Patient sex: M
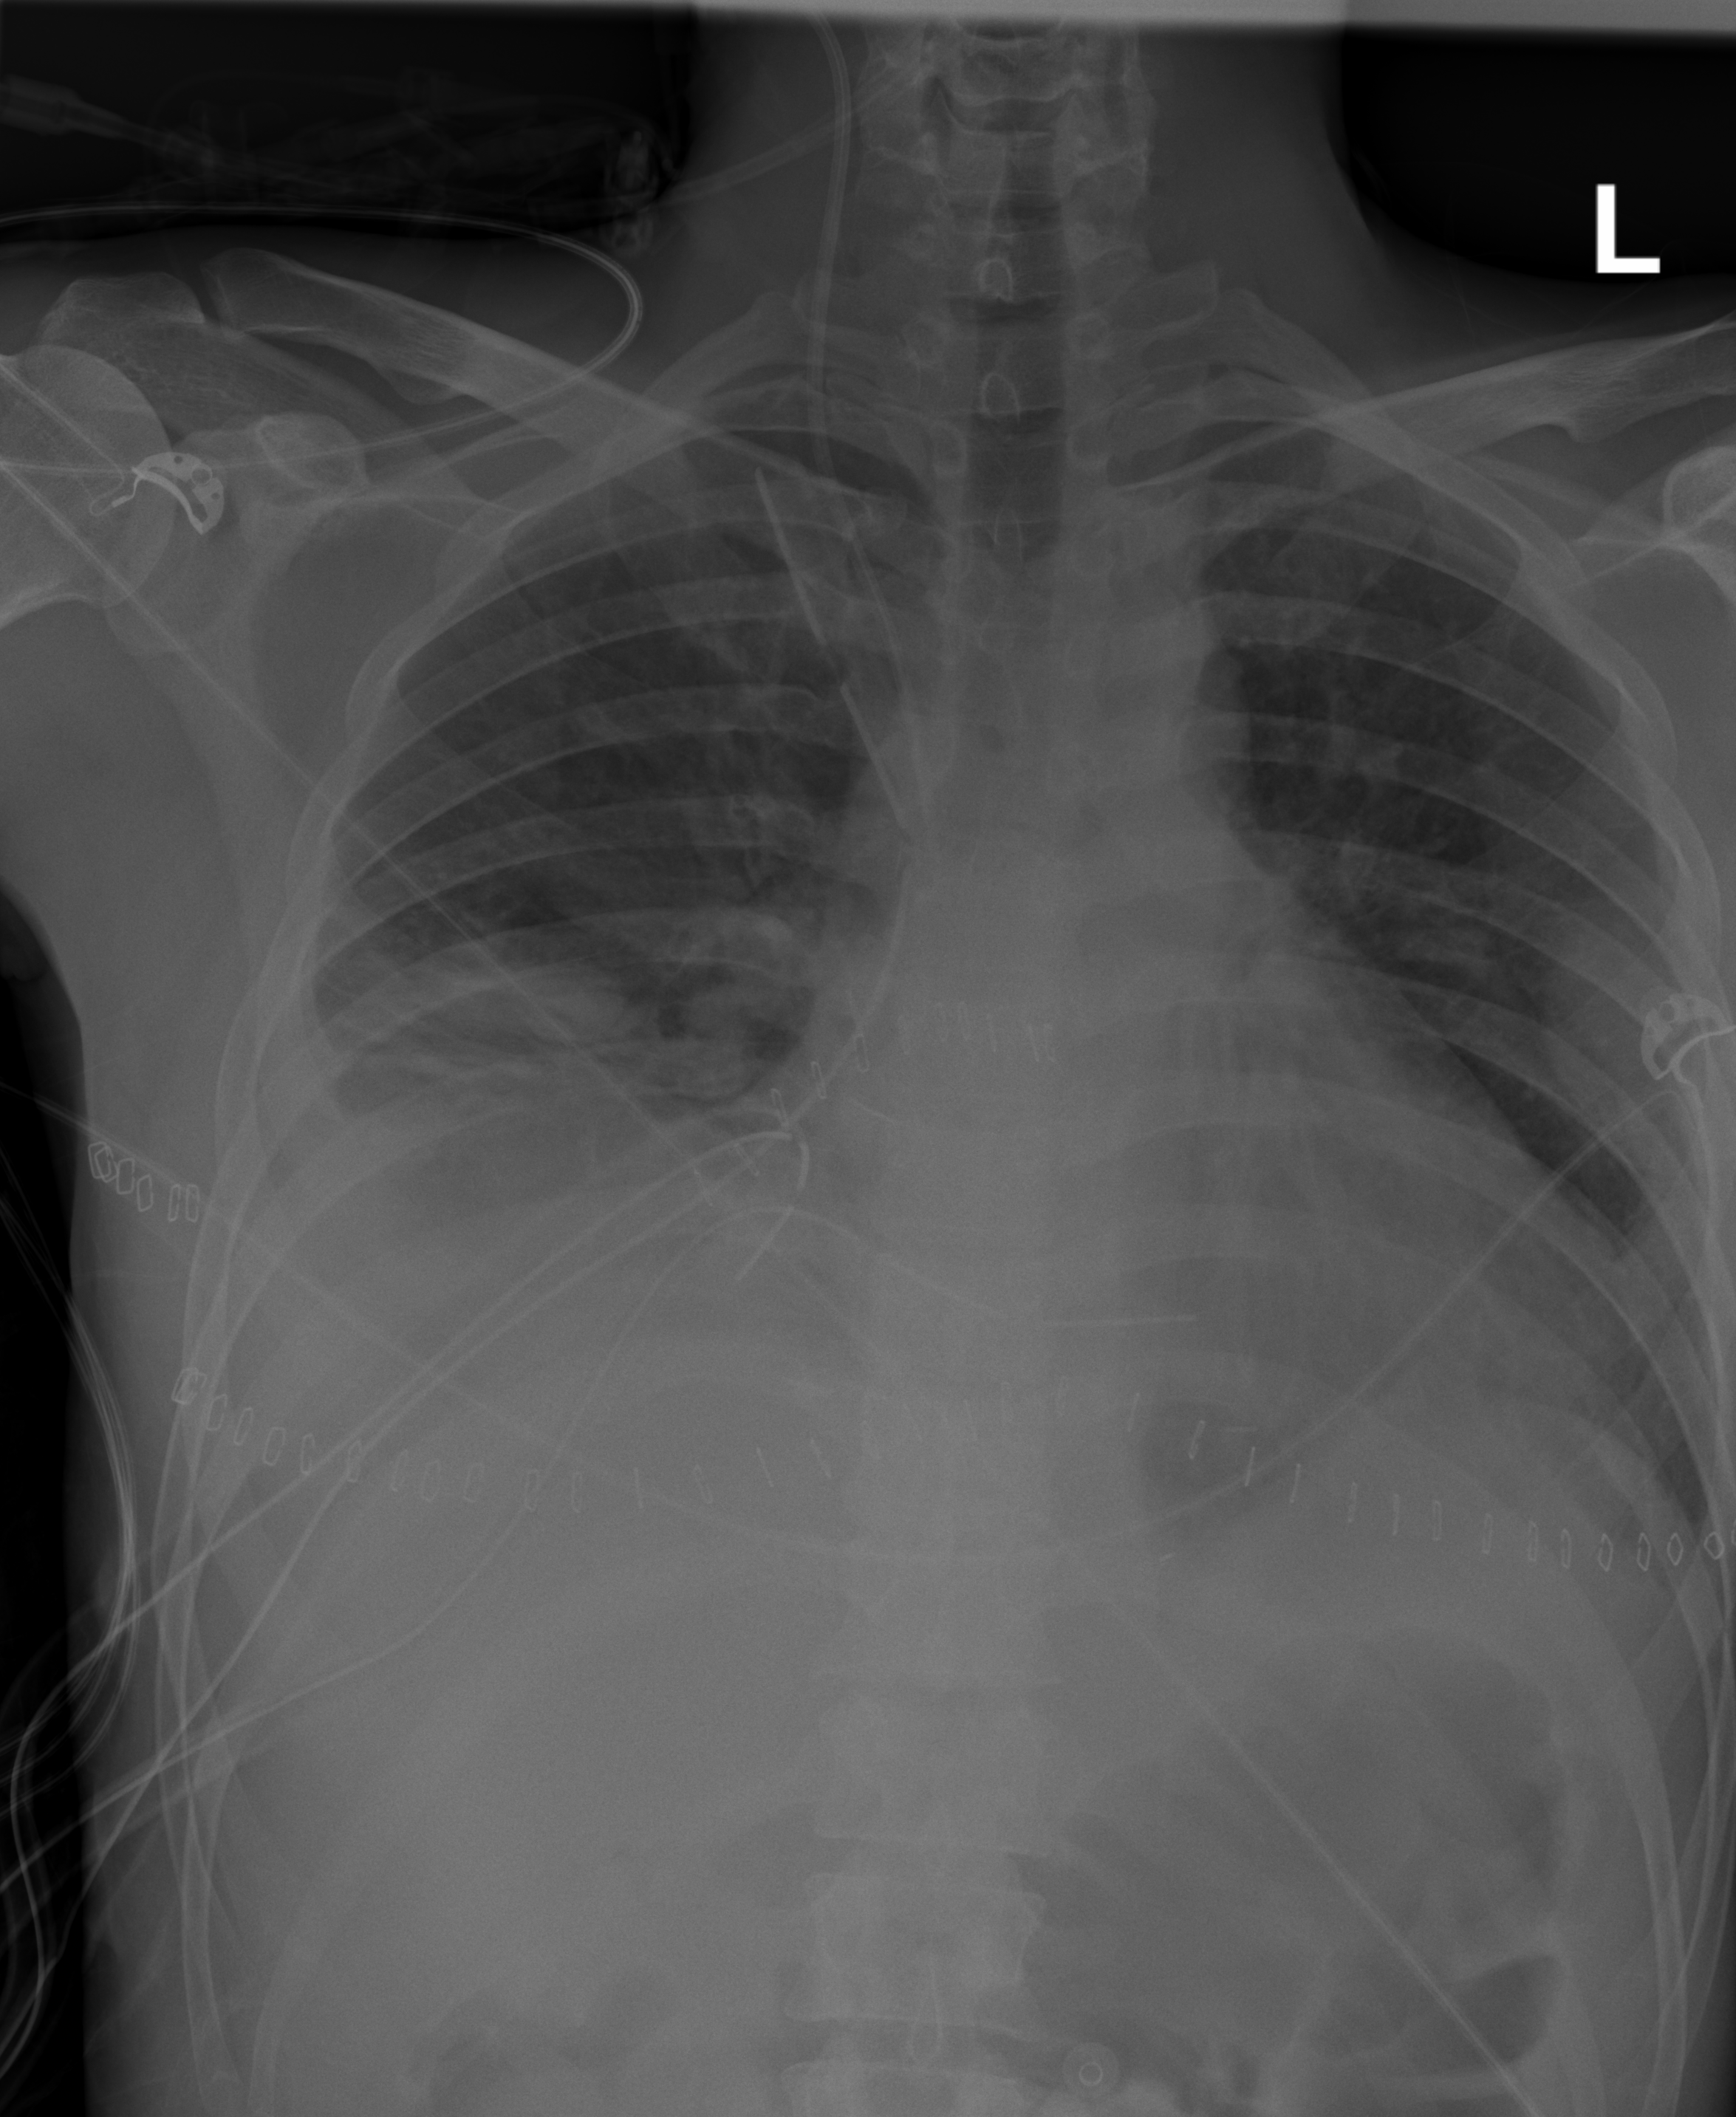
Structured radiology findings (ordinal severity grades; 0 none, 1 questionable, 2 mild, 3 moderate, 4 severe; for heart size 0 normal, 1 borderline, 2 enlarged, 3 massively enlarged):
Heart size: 2
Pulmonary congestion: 1
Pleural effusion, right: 2
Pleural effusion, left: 0
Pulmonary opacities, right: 1
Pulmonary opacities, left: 0
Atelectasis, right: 3
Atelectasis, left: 1